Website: apple
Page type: billing-address
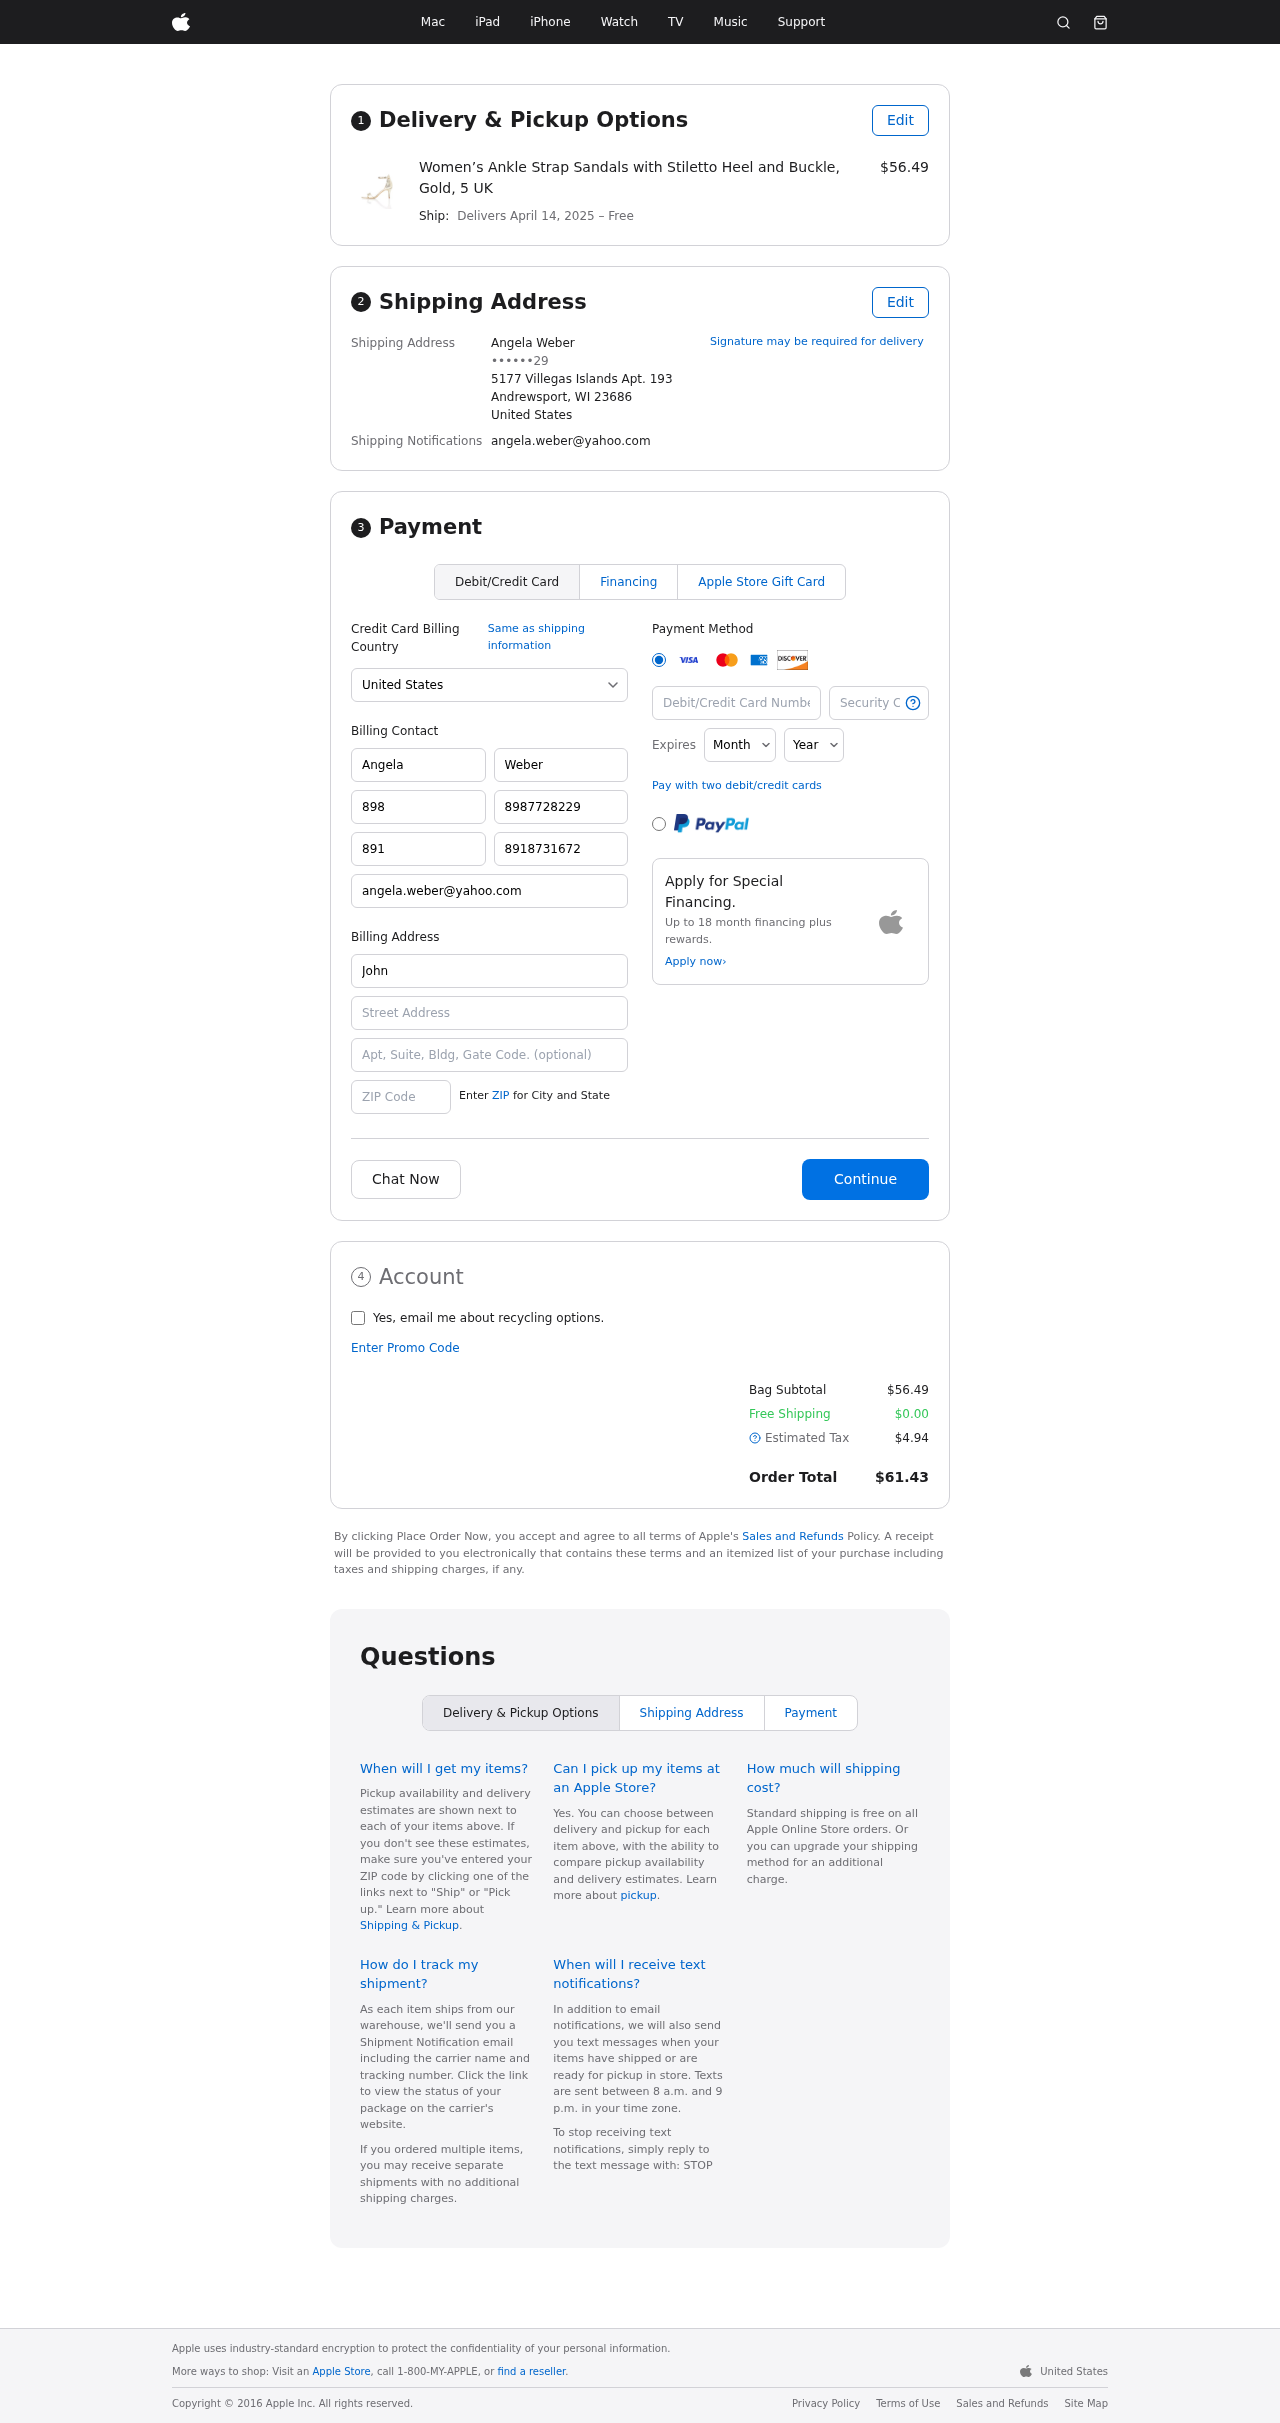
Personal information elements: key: PII_CARD_CVV
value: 8407
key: PII_CARD_EXPIRY_MONTH
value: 05
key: PII_CARD_EXPIRY_YEAR
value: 26
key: PII_CARD_NUMBER
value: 3727 4192 6690 941
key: PII_CITY_STATE_ZIP
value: Andrewsport, WI 23686
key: PII_COUNTRY
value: United States
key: PII_EMAIL
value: angela.weber@yahoo.com
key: PII_FULLNAME
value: Angela Weber
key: PII_STREET
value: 5177 Villegas Islands Apt. 193
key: PII_PHONE_MASKED
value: ••••••29
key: PII_BILLING_FIRSTNAME
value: Angela
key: PII_BILLING_LASTNAME
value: Weber
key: PII_BILLING_PHONE_AREA
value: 898
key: PII_BILLING_PHONE
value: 8987728229
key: PII_BILLING_PHONE_ALT_AREA
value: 891
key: PII_BILLING_PHONE_ALT
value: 8918731672
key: PII_BILLING_EMAIL
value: angela.weber@yahoo.com
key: PII_BILLING_COMPANY
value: Johnson PLC
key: PII_BILLING_STREET
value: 5177 Villegas Islands Apt. 193
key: PII_BILLING_POSTCODE
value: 23686
Product elements: key: PRODUCT1_NAME
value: Women’s Ankle Strap Sandals with Stiletto Heel and Buckle, Gold, 5 UK
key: PRODUCT1_PRICE
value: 56.49
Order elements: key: ORDER_DELIVERY_DATE
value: April 14, 2025
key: ORDER_SUBTOTAL
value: $56.49
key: ORDER_SHIPPING_COST
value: $0.00
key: ORDER_TAX
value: $4.94
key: ORDER_TOTAL
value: $61.43